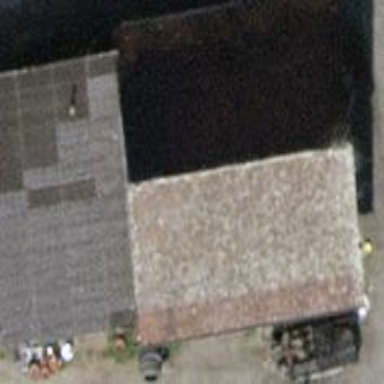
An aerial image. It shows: Farm auxiliary building with gabled roof.